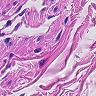
Metastatic tissue present: no